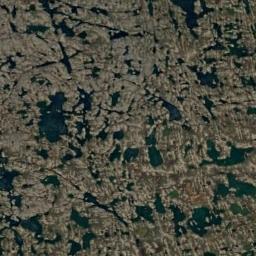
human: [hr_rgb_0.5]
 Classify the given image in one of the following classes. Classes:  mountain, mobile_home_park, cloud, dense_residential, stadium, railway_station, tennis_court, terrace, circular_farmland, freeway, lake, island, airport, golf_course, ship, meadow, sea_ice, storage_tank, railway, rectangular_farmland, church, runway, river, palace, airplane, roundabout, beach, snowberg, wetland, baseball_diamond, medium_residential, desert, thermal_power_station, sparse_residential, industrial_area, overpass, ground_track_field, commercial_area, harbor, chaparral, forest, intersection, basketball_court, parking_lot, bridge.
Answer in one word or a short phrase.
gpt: wetland